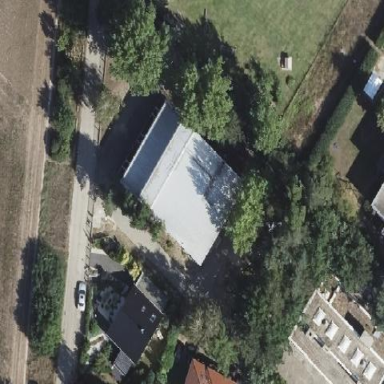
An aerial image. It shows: Service building.